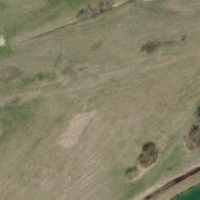
EUNIS habitat code: 23
Species observed at this site:
Ruspolia nitidula
Pseudochorthippus parallelus
Chorthippus biguttulus
Iris sibirica